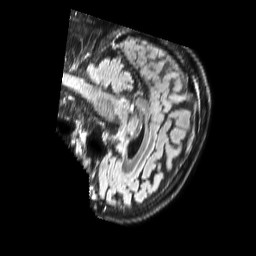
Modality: FLAIR
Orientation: sagittal
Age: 53
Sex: male
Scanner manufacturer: philips
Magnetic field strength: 1.5 T
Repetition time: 4.8 s
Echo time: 0.3902 s